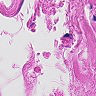
Metastatic tissue present: no